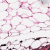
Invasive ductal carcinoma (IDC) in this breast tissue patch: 0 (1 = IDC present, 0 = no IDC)